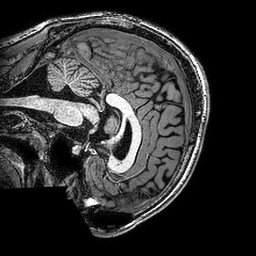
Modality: T1w
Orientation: sagittal
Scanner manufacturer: philips
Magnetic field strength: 3 T
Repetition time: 0.00824 s
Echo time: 0.00377 s